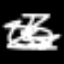
Label: frog